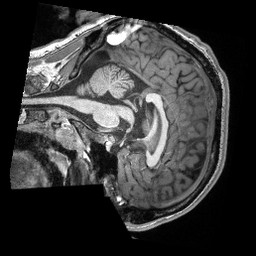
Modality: T1w
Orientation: sagittal
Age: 20
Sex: male
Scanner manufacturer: siemens
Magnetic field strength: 3 T
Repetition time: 2.3 s
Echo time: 0.00308 s